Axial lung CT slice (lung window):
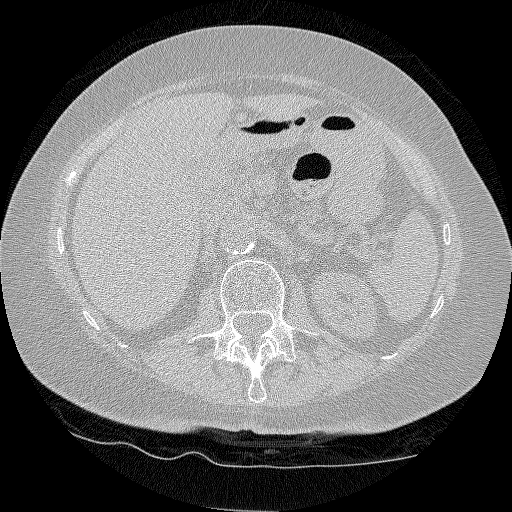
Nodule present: no